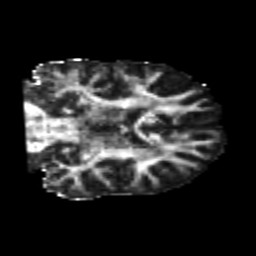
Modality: FA
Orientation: coronal
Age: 23
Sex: male
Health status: healthy
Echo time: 0.074 s